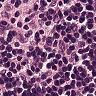
Metastatic tissue present: no